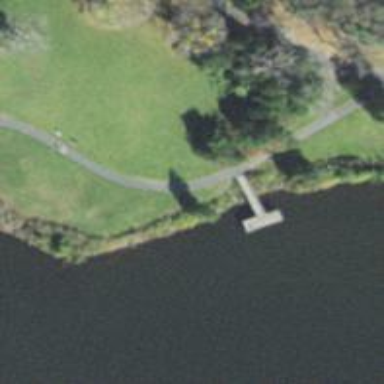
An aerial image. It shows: Path.